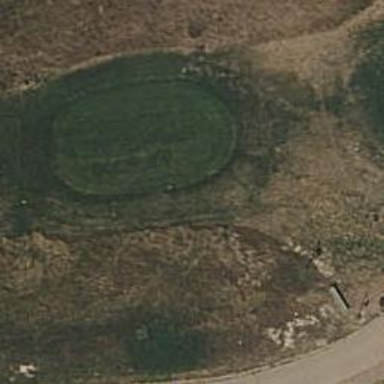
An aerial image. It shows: Golf tee.